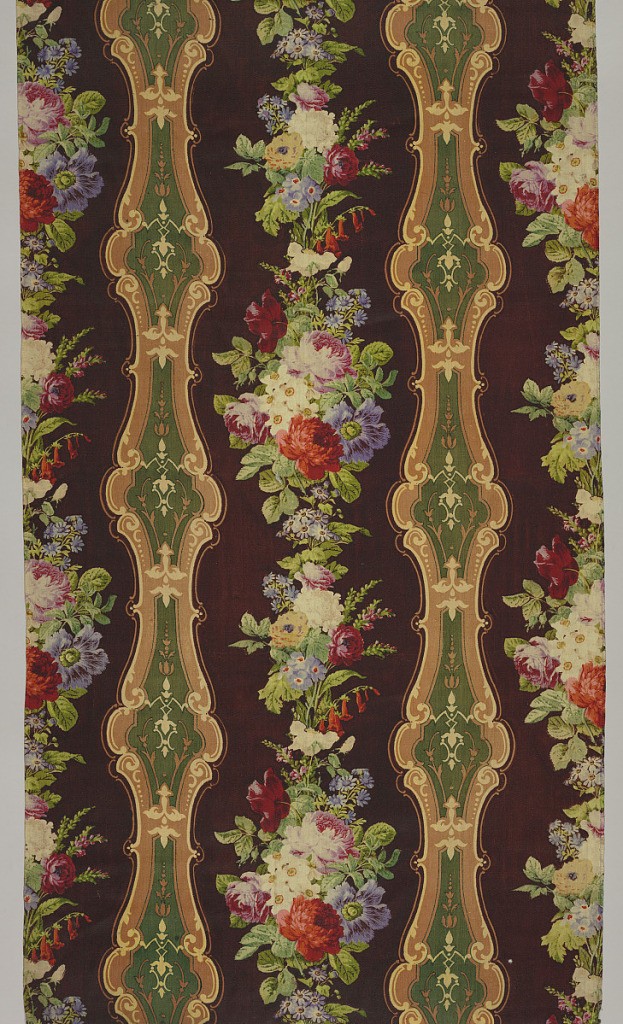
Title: Panel
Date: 1850–60
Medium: wool Technique: block printed on 4/1 satin weave
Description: A satin-faced panel with a dark purple ground has naturalistic polychrome flowers arranged vertically between curving columns of decorative cartouches in dark green, tan and off-white. Panel is comprised of three sections of printed wool.